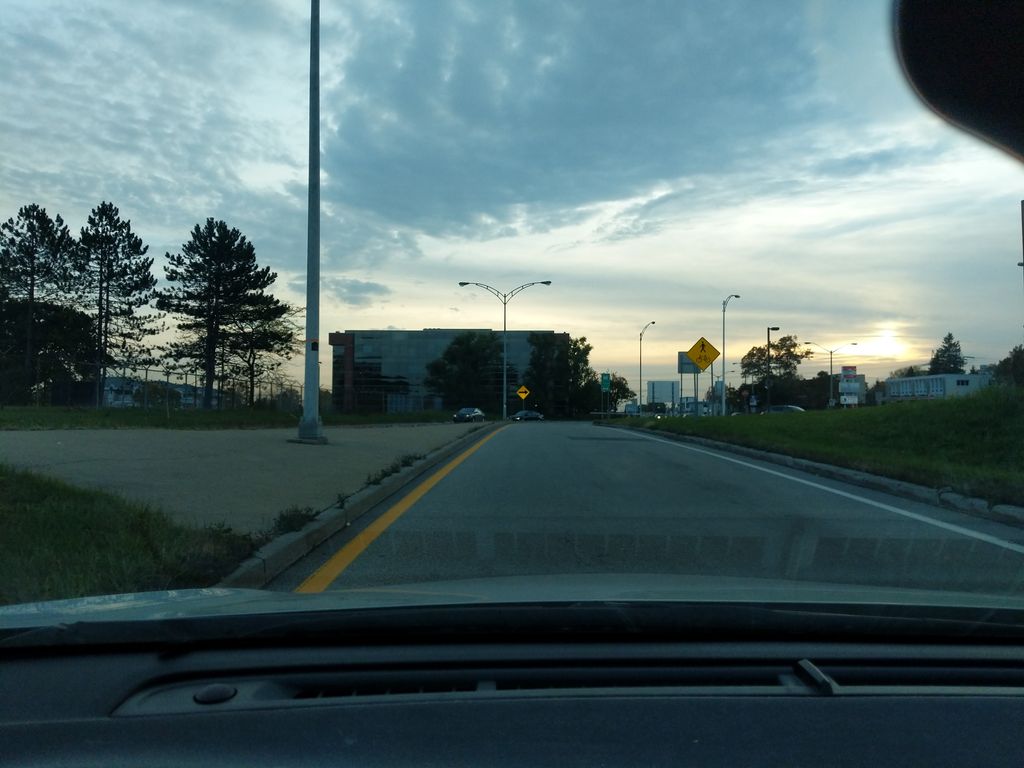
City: quebec_city